Question: I am new to matlab.
I have plotted a graph in matlab like below,

here the y axis units incremented by 0.1 ie., '(0,0.1,0.2,0.3,..)' .
Is it possible to change the y axis units like '0,0.01,0.02,0.03,..'?
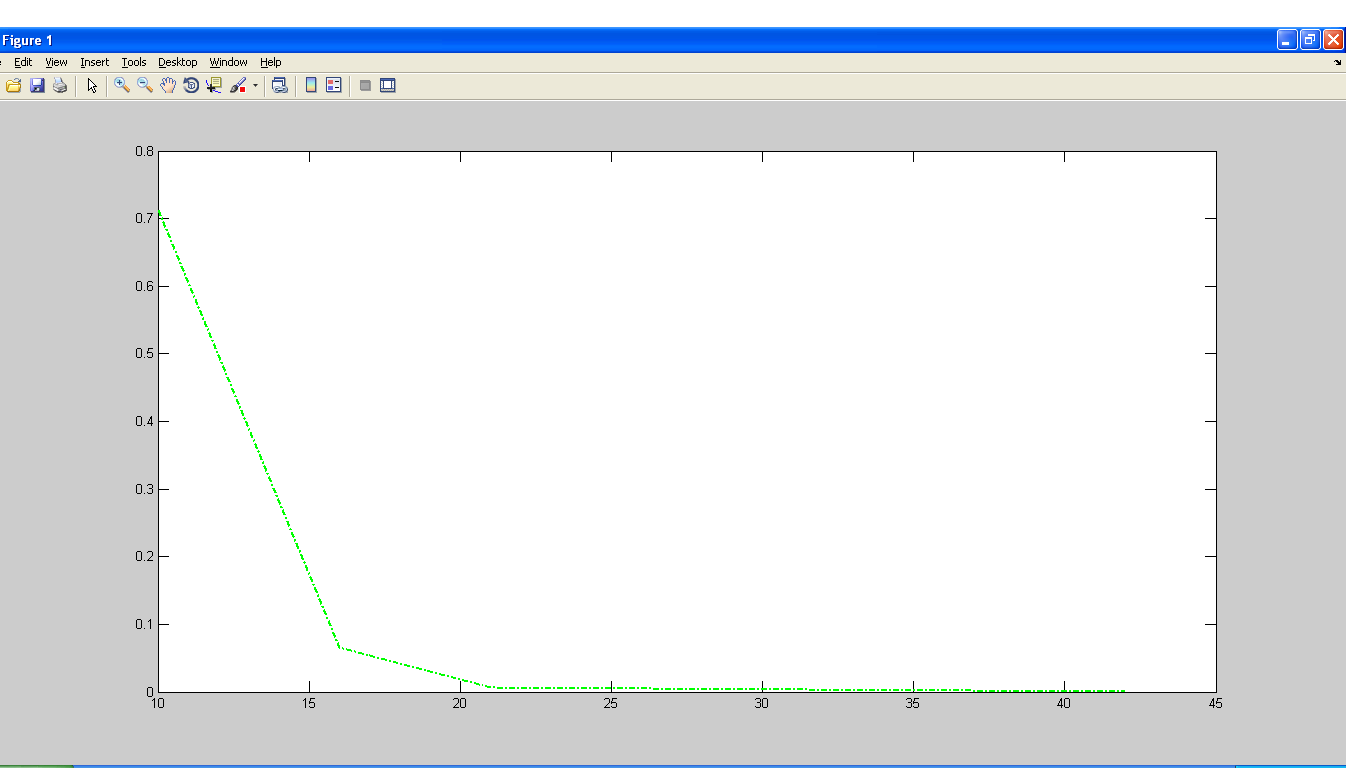
Answer: If I understood you correctly, after your plot command try:
'''
range=0:0.01:0.6; % or whatever range you want
set(gca,'YTicK',range,'YTickLabels',range)
'''
Just beware that this will probably wont look nice...
In case what you wanted is to change the labels from 0.1 to 0.01 etc but keep the tick positions, jsut use
'''
set(gca,'YTickLabels',range)
'''